Field crop: maize
Growth stage: 2
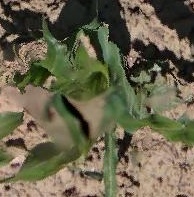
Species: maize